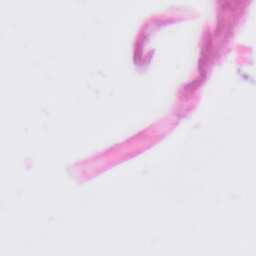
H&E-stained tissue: Skin